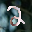
Label: 2